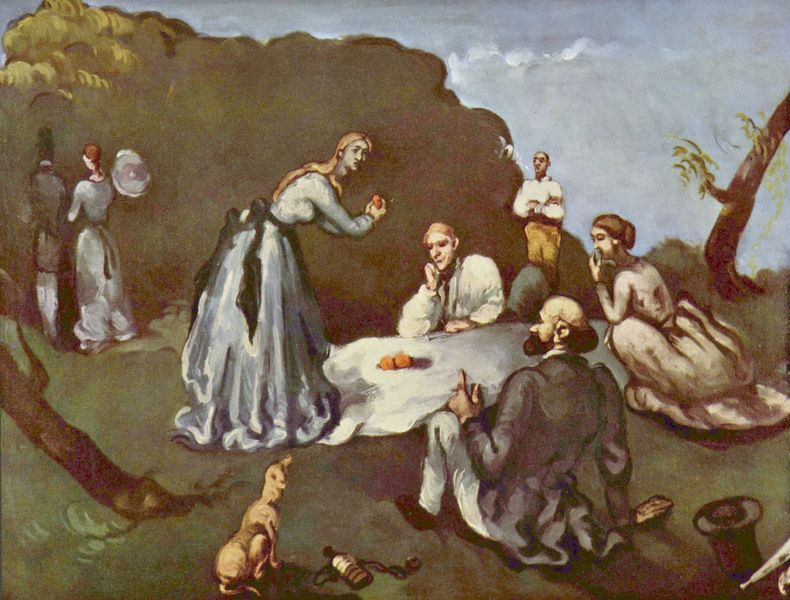
Titel: Frühstück im Freien
Künstler: Paul Cézanne
Standort: Paris
Institution: Collection R. Lecomte
Schlagwörter: baum, blau, dunkel, gemälde, gruppe, himmel, mann, schatten, weiß, wolken, baumstämme, bäume, cezanne, frauen, gelb, grün, impressionismus, landschaft, menschen, ocker, sitzen, braun, damen, frankreich, frau, grau, hell, hut, kleid, kleider, licht, männer, orange, profil, schwarz, dackel, gras, hund, obst, rasen, schirm, sonnenschirm, tier, tiere, tuch, wiese, expressionismus, flächig, gesellschaft, malerei, rock, schleife, symbolismus, zylinder, anzug, bart, blond, flasche, hemd, trinken, stehen, bildnis, portrait, tischdecke, baumstamm, feld, natur, strauch, busch, büsche, gebüsch, pastos, rauch, sitzend, stehend, decke, familie, paar, rosa, wald, genre, frucht, früchte, garten, orangen, äpfel, küste, sommer, liegen, moderne, ausflug, picknick, figuren, essen, frack, wein, freizeit, glatze, manet, katze, spaziergang, munch, draußen, sonntag, sündenfall, raucher, pfirsich, frühstück, zentrum, spaziergänger, pfirsiche, piknick, familien, baumstumpf, schleif, brötchen, piknik, paare, picnic, picknik, bukolik, pollock, falsche, rauchender, frühstück im grünen, kolter, ruacher, nöume